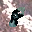
Label: 8